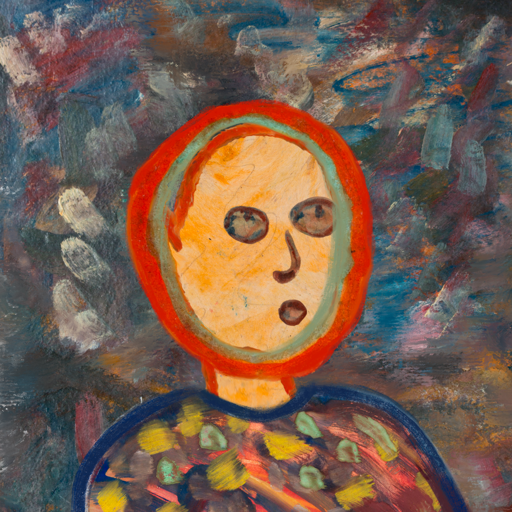
Background: Boggyland, Head And Neck Side: Experience, Face Side: Orphan, Bust: Mother_And_Son_Mother, Hair Side: Sisters, Head Accessory: Blank, Second Necklace: Blank, Necklace: Blank, Baby: Blank